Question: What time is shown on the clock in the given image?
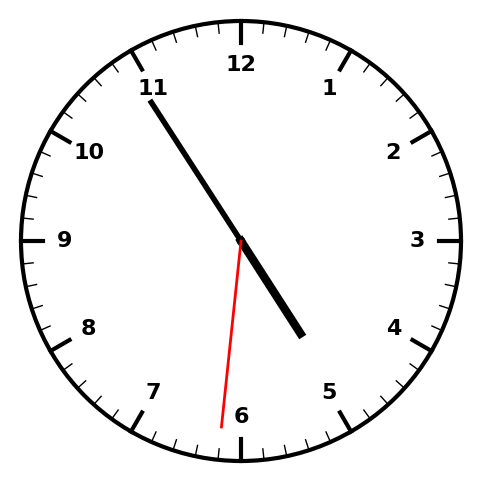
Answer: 04:54:31